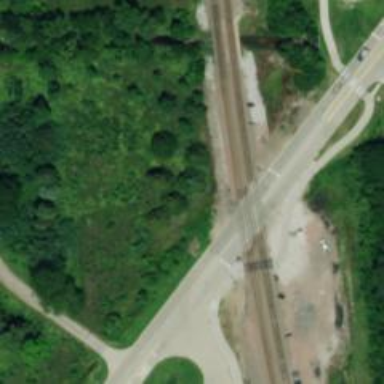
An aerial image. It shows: Railway level crossing.